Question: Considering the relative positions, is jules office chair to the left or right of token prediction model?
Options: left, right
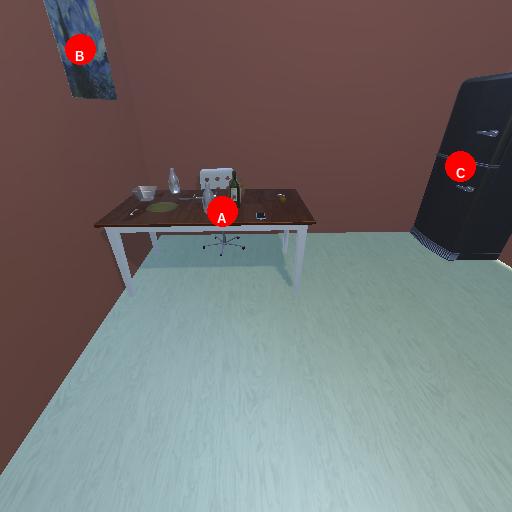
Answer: left